The image is a wavelet scalogram (time versus scale/frequency) of a rolling-element bearing's vibration signal. Classify the bearing condition as one of: normal, inner_race, outer_race, ball.
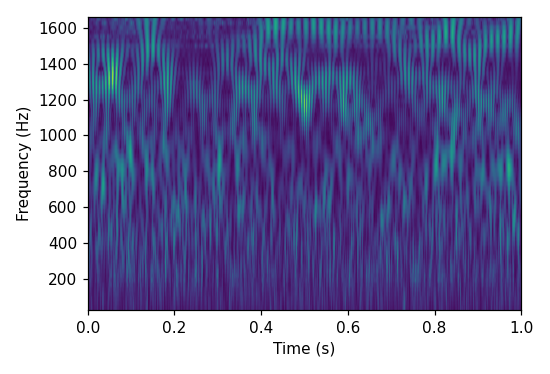
Answer: outer_race